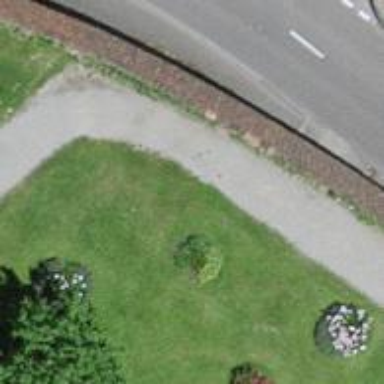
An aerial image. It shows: Bench for seating.